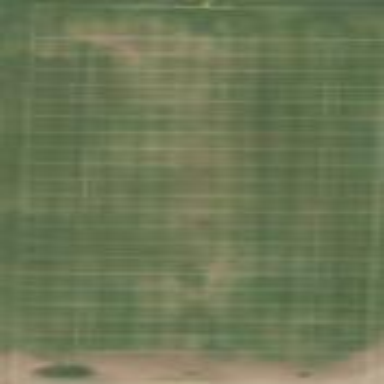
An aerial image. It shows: Pitch for American football.